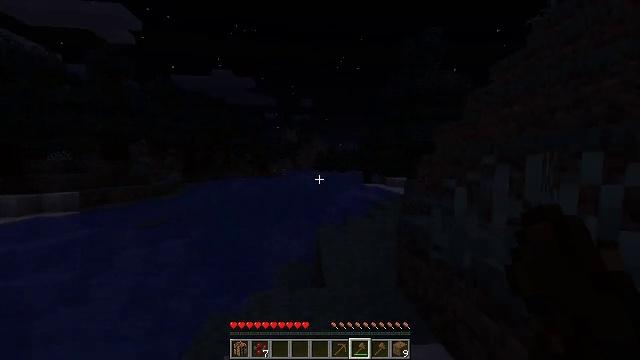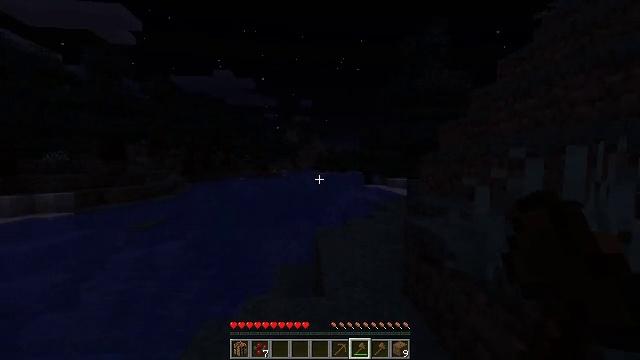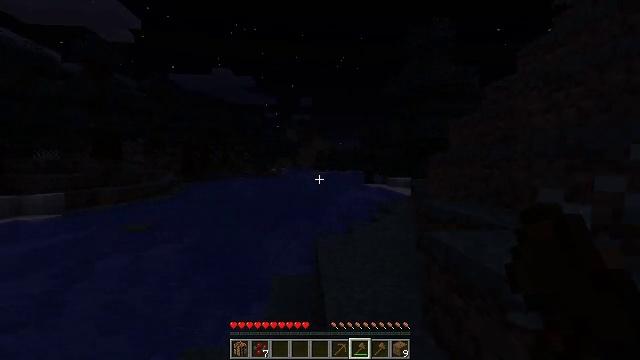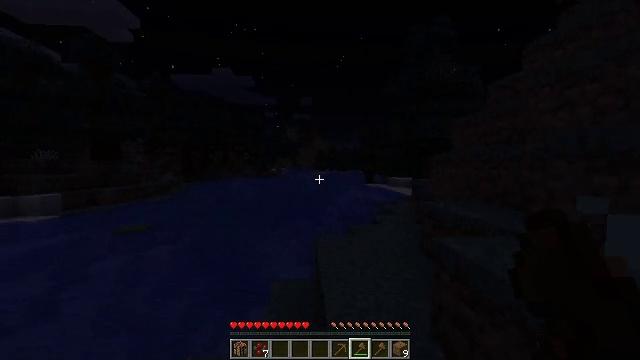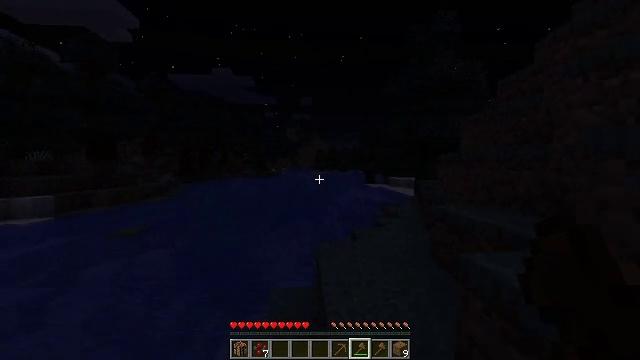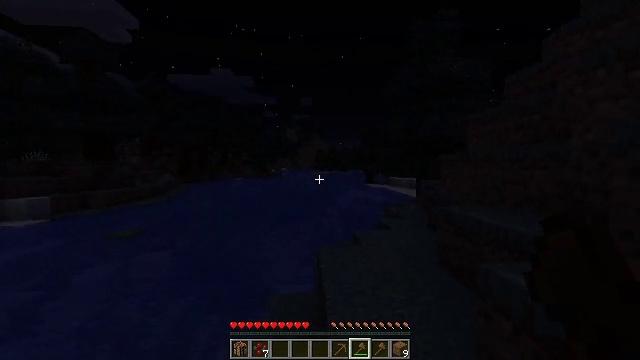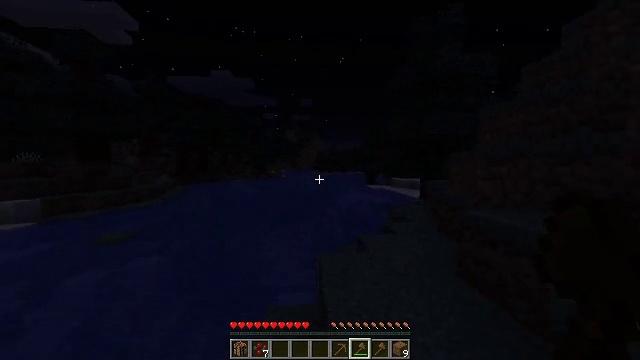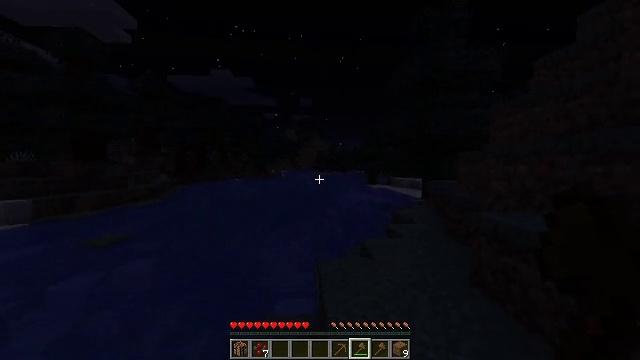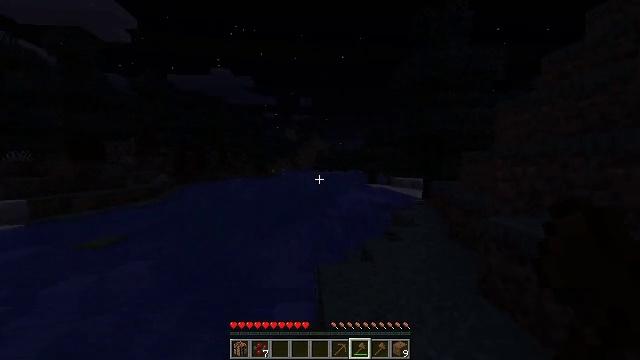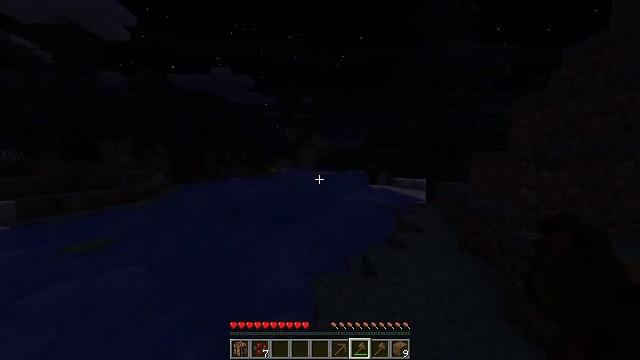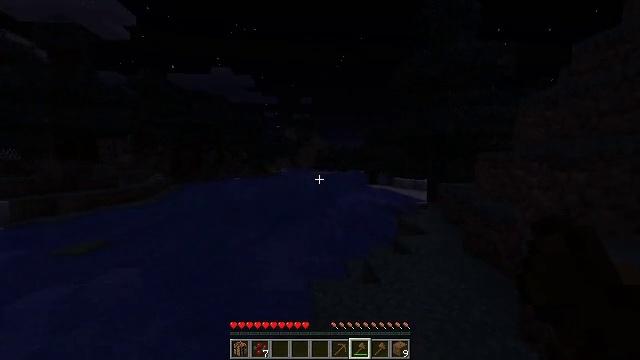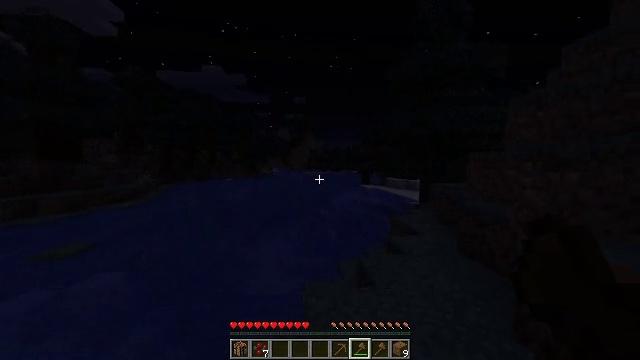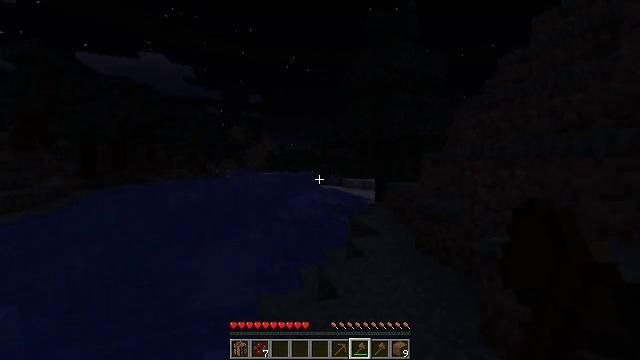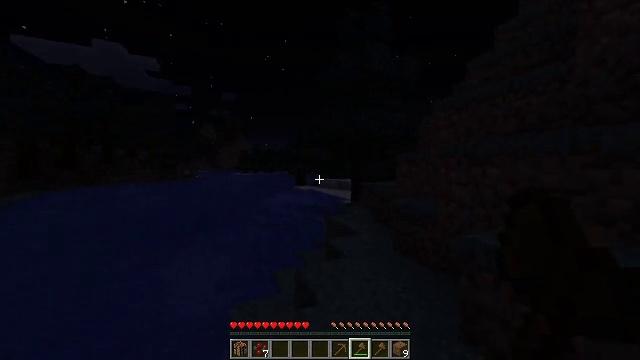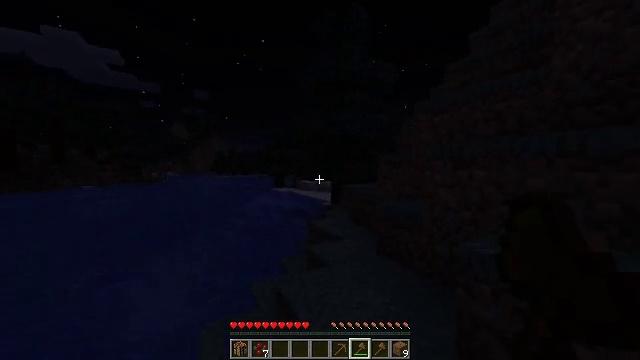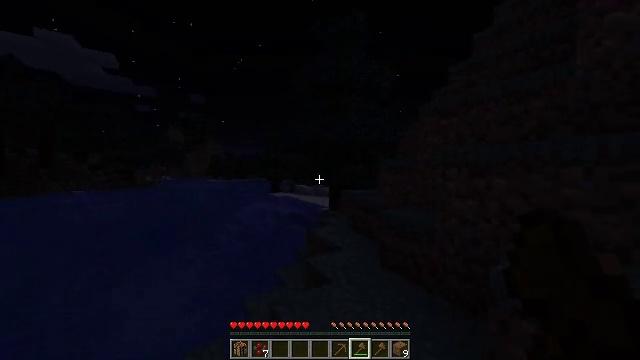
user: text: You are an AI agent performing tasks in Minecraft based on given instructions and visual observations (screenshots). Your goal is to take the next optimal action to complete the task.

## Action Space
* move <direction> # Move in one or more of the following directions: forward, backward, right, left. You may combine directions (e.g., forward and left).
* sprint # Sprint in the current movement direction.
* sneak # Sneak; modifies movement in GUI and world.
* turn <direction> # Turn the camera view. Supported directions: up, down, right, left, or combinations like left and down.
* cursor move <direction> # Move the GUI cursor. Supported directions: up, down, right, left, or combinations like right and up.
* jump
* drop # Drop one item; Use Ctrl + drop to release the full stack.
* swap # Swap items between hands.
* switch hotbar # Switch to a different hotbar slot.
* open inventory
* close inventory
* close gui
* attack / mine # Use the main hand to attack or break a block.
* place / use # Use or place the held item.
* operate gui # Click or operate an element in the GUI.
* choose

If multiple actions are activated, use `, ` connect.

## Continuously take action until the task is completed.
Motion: motion action
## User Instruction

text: Clear the sweet berry bush to collect the sweet berries.
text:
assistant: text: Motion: move forward
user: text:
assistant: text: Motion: move forward
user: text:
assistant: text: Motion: move forward
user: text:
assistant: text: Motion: move forward
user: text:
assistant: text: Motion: move forward
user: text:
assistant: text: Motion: move forward
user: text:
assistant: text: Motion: move forward
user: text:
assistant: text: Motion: move forward
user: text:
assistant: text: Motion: move forward
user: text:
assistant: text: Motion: move forward
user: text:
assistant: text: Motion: move forward, turn right
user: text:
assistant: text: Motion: move forward, turn right
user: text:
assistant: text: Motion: move forward, turn right
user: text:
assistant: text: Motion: move forward, turn right
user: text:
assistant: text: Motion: move forward, turn up
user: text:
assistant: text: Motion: move forward, turn right and up
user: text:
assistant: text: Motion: move forward, turn right and up
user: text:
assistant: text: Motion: move forward
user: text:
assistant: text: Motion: move forward
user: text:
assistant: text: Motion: move forward
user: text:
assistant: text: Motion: move forward
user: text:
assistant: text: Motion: move forward
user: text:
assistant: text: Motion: move forward
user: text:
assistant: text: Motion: move forward
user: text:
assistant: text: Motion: move forward
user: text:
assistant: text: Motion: move forward
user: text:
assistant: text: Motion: move forward
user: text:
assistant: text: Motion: move forward
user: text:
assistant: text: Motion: move forward
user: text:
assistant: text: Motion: move forward